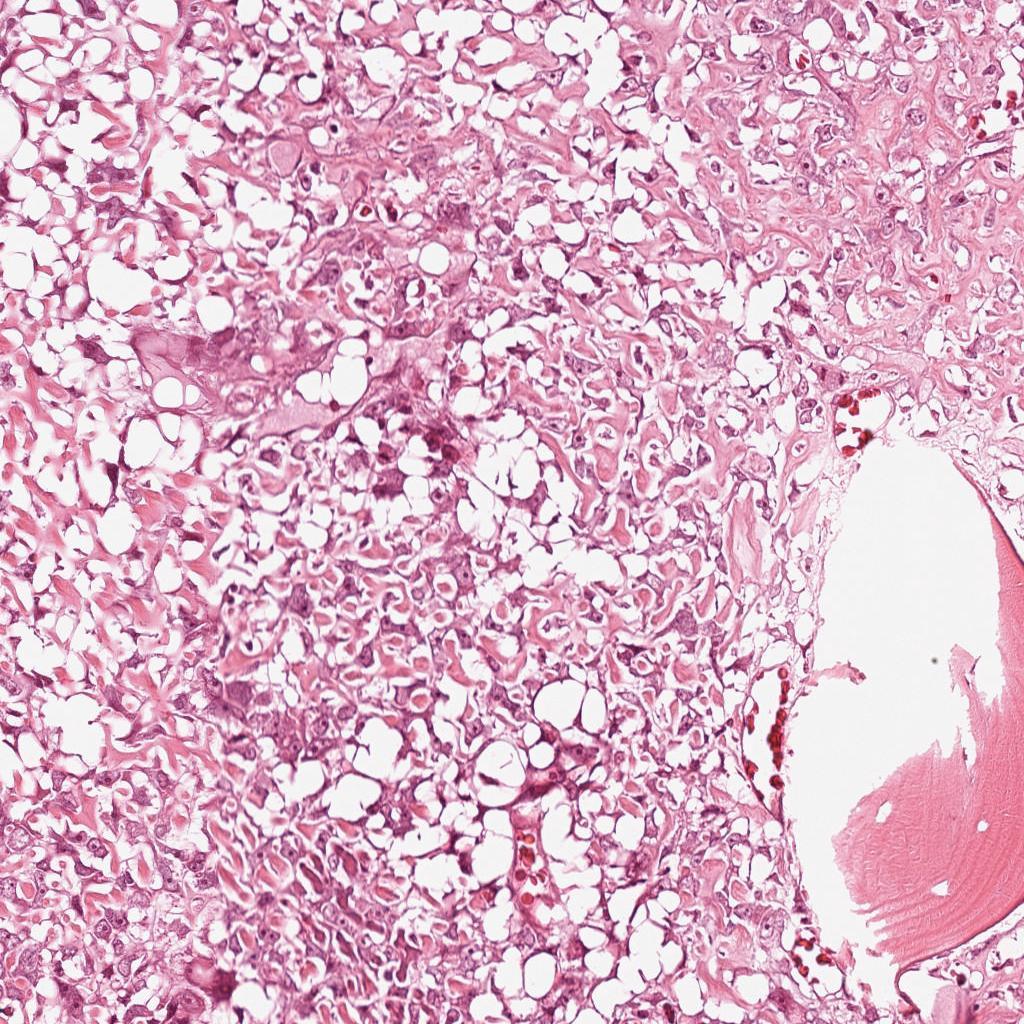
Label: Viable